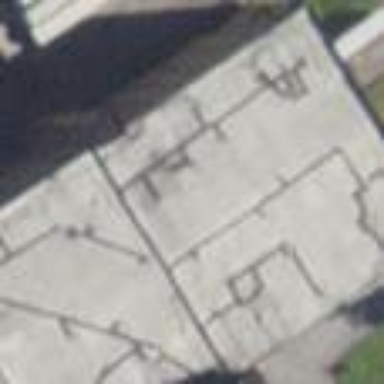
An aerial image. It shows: Part of building.